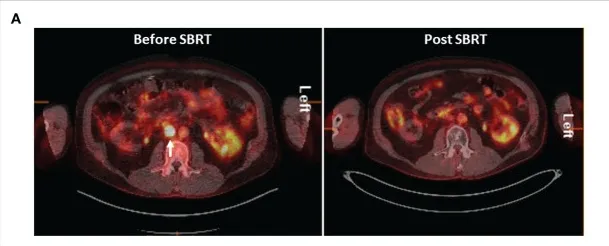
(A) 18 Fludeoxyglucose PET-CT with cross sectional imaging on the left demonstrating an FDG avid aortocaval lesion with a standardized uptake value of 21.8 (white arrow). Right figure demonstrates resolution of the FDG-avid lesion after SBRT.
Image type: radiology (pet)